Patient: sex M, age 37
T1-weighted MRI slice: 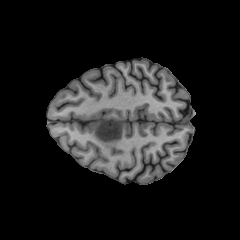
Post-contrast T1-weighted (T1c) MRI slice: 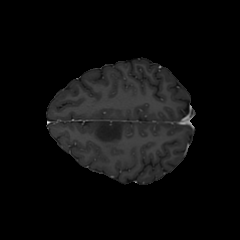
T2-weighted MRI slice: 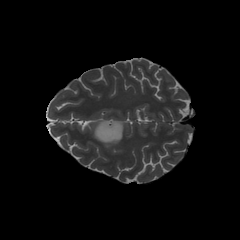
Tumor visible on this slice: yes
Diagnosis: Astrocytoma, IDH-mutant
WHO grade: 2